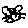
Label: triangle